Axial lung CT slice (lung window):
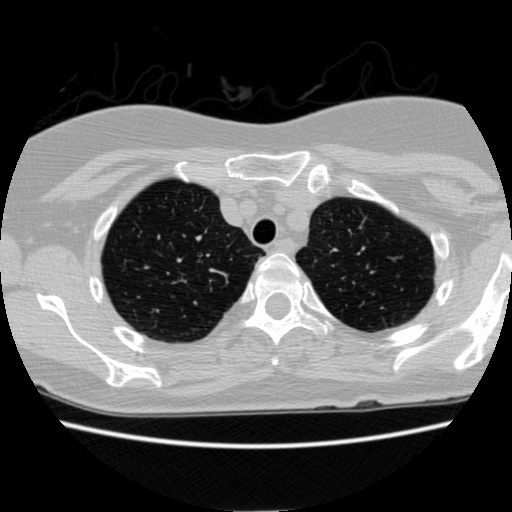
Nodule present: no